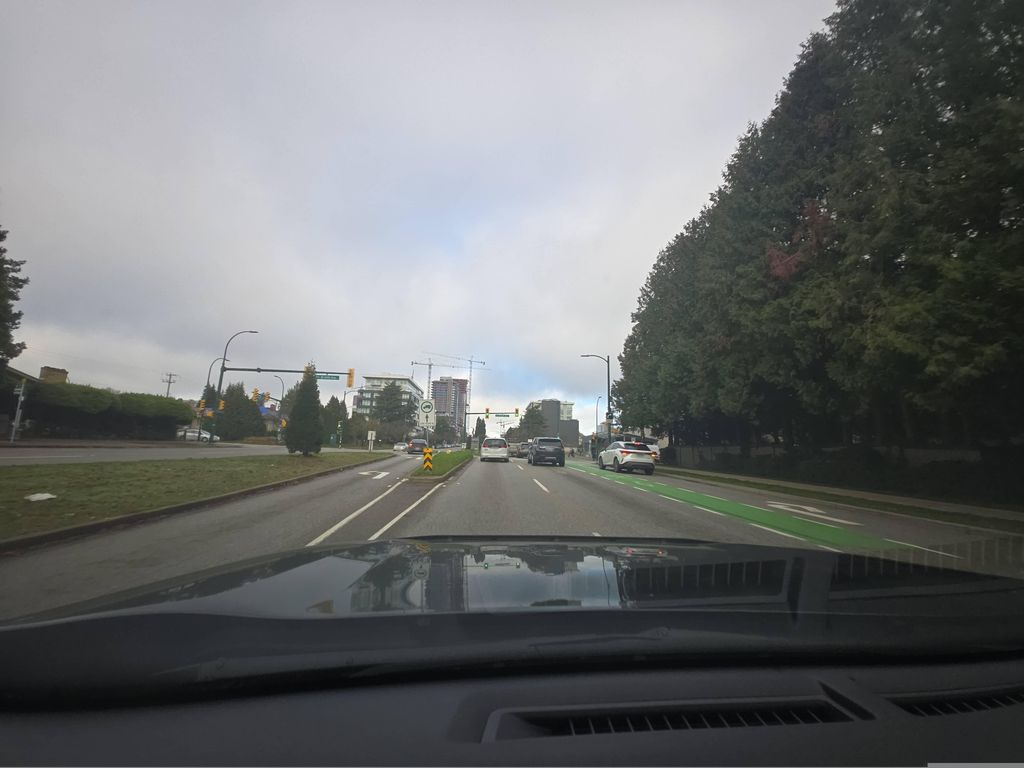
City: vancouver